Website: crate-barrel
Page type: address-validator
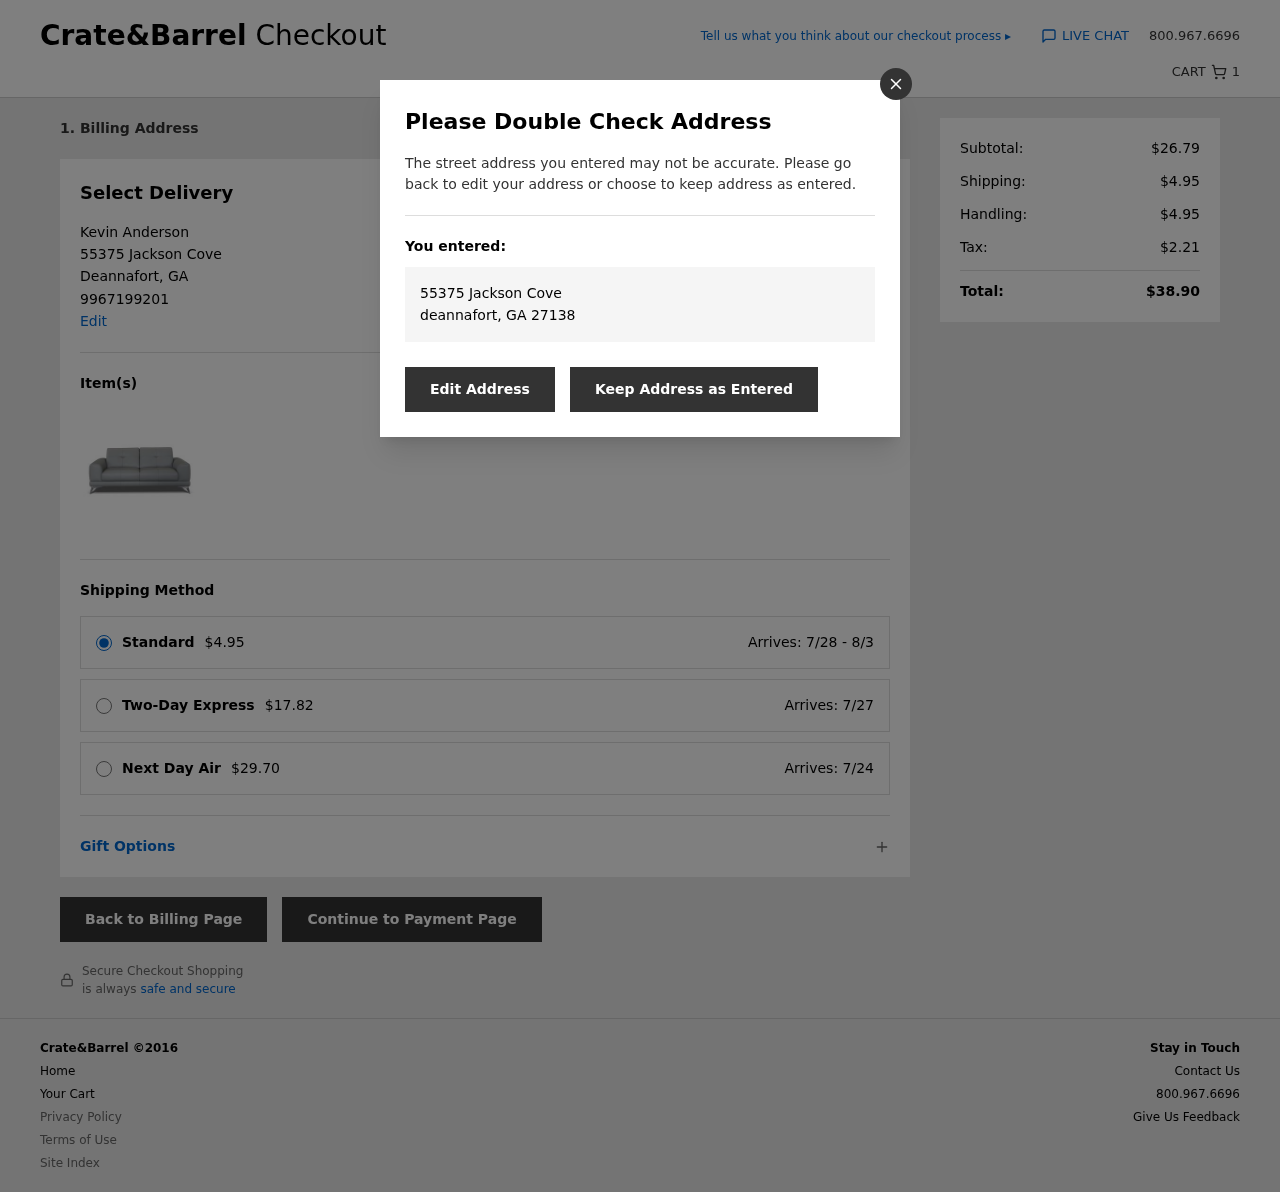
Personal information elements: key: PII_CITY
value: Deannafort
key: PII_FULLNAME
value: Kevin Anderson
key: PII_PHONE
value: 9967199201
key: PII_STATE_ABBR
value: GA
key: PII_STREET
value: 55375 Jackson Cove
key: PII_CITY2
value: deannafort
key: PII_STATE_ABBR2
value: GA
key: PII_POSTCODE
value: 27138
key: PII_POSTCODE_FULL
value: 27138
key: PII_POSTCODE_NUMERIC
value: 27138
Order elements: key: ORDER_NUM_ITEMS
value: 1
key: ORDER_SHIPPING_COST
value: $4.95
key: ORDER_SHIPPING_DATE
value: Arrives: 7/28 - 8/3
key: ORDER_SHIPPING_EXPRESS
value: $17.82
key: ORDER_DELIVERY_DATE_EXPRESS
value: Arrives: 7/27
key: ORDER_SHIPPING_NEXTDAY
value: $29.70
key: ORDER_DELIVERY_DATE_NEXTDAY
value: Arrives: 7/24
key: ORDER_SUBTOTAL
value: $26.79
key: ORDER_HANDLING
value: $4.95
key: ORDER_TAX
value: $2.21
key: ORDER_TOTAL
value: $38.90